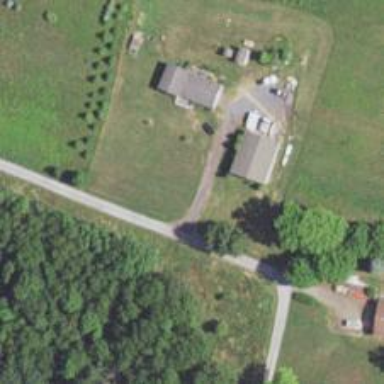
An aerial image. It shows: Driveway leading to service road.